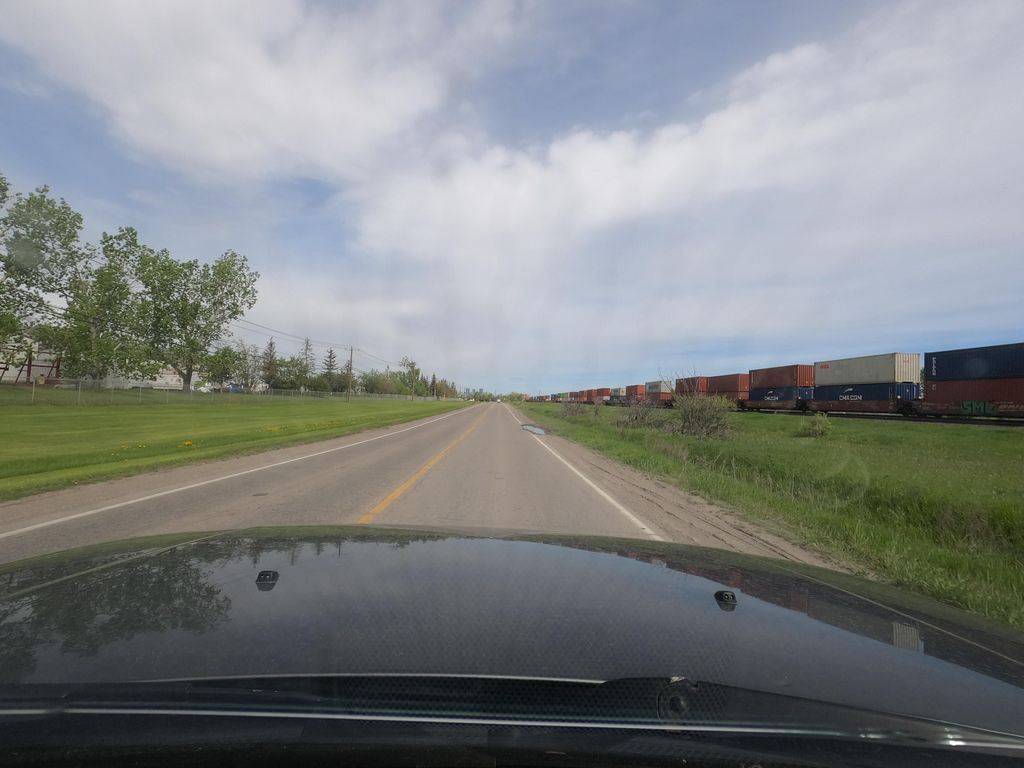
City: calgary